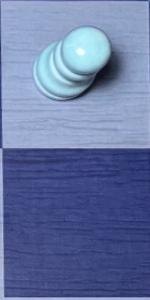
Label: Empty